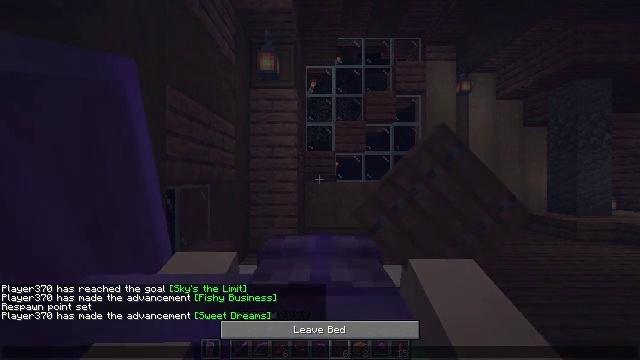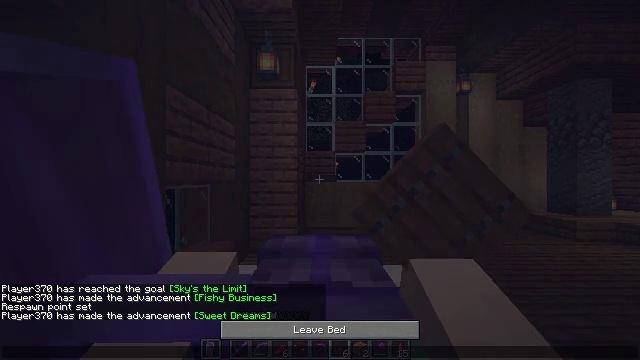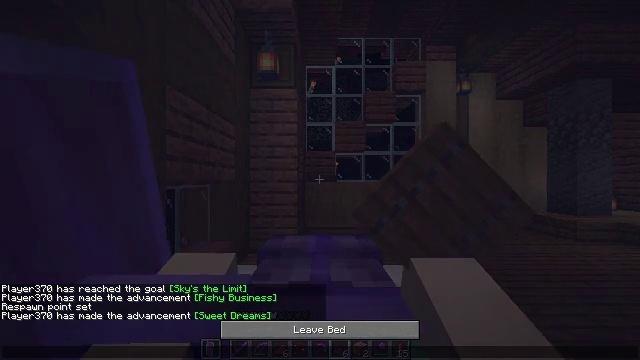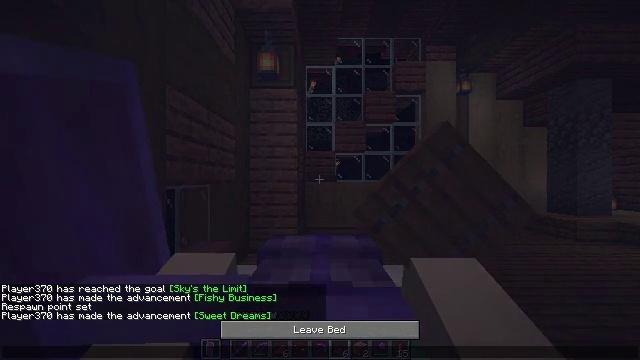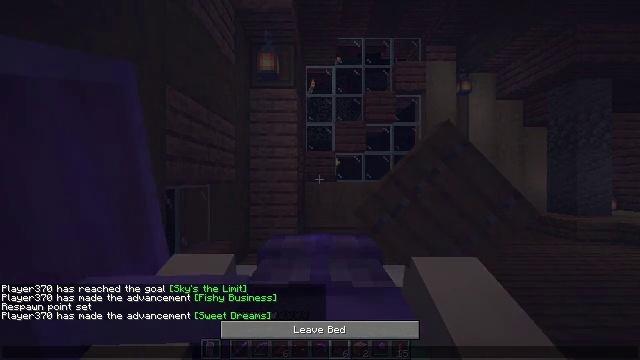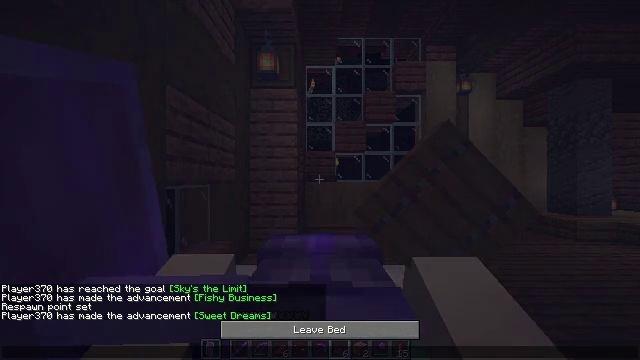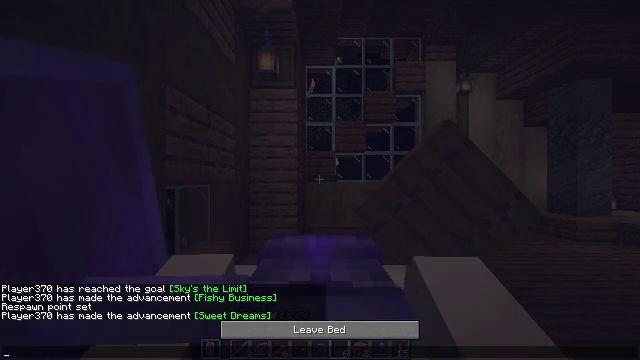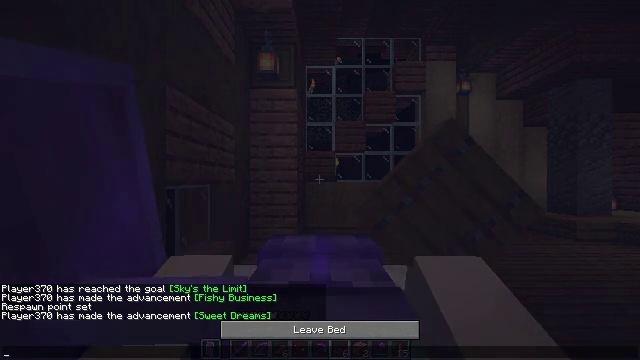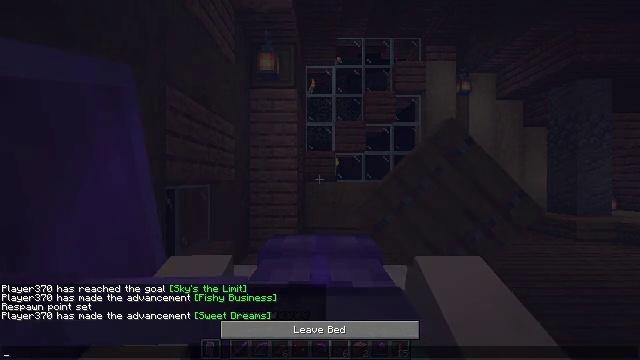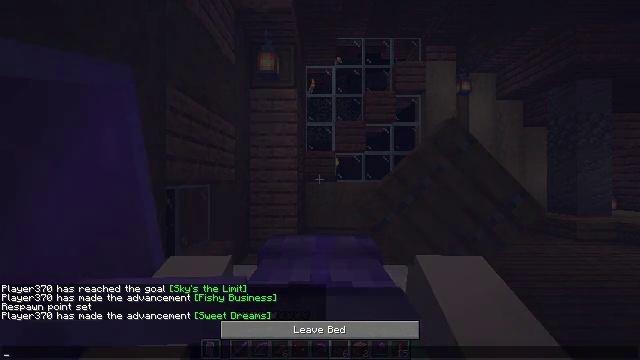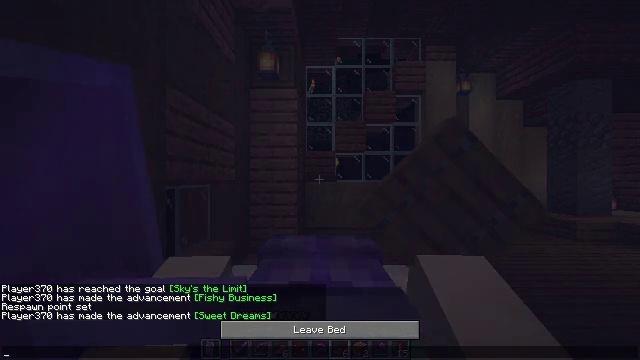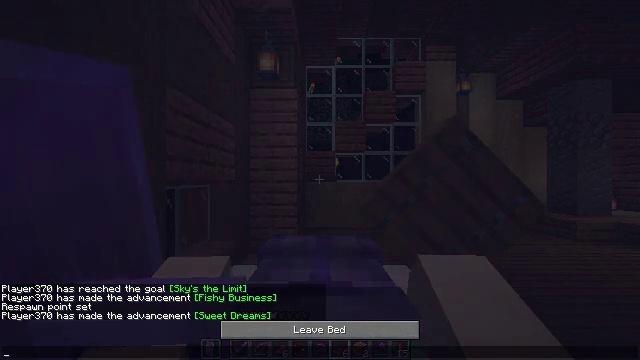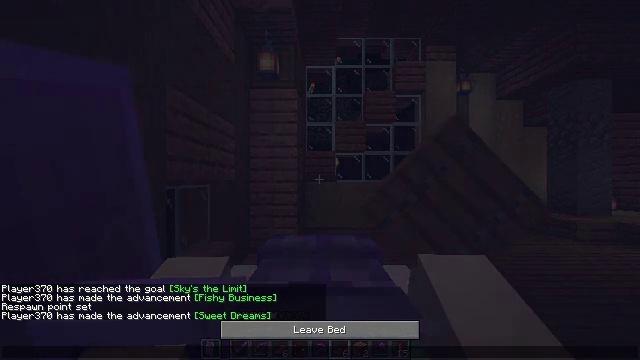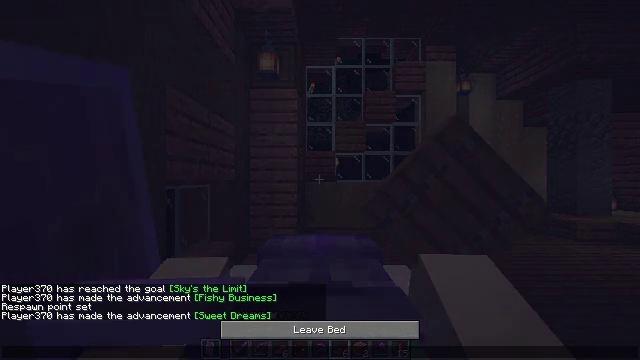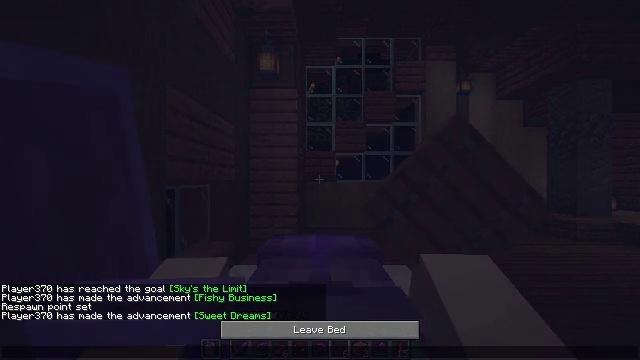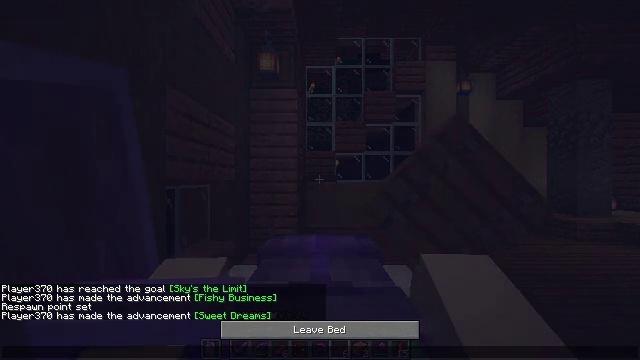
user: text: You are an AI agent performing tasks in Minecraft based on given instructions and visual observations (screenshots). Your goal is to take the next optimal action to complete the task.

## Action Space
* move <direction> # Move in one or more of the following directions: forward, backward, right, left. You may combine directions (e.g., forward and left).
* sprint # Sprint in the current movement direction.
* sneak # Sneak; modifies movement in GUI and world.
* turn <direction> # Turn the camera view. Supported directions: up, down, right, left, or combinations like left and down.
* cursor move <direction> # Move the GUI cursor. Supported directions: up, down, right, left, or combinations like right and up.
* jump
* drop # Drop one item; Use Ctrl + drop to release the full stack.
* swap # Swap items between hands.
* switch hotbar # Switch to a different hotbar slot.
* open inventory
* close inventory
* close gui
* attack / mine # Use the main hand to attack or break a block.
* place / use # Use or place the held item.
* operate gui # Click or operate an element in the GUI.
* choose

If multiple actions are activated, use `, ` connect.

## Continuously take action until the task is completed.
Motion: motion action
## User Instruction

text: Collect the spruce trapdoor from its position.
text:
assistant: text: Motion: no_op
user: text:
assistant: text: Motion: no_op
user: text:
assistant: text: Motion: no_op
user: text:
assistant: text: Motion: no_op
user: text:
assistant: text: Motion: no_op
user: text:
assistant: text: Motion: no_op
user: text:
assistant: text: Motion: no_op
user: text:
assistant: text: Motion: no_op
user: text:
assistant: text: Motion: no_op
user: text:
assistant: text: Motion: no_op
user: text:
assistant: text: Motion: no_op
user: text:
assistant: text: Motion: no_op
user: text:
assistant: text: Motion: no_op
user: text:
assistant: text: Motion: no_op
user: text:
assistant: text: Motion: no_op
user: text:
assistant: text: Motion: no_op
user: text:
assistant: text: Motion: no_op
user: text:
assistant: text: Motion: no_op
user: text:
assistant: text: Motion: no_op
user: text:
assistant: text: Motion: no_op
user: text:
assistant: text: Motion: no_op
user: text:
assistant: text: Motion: no_op
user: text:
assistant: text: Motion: no_op
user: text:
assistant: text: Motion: no_op
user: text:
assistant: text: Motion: no_op
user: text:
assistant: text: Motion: no_op
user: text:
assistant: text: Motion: no_op
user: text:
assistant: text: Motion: no_op
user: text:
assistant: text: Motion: no_op
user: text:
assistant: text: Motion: no_op